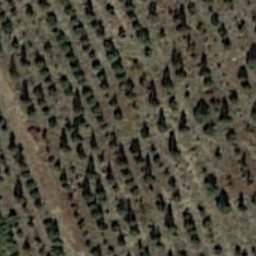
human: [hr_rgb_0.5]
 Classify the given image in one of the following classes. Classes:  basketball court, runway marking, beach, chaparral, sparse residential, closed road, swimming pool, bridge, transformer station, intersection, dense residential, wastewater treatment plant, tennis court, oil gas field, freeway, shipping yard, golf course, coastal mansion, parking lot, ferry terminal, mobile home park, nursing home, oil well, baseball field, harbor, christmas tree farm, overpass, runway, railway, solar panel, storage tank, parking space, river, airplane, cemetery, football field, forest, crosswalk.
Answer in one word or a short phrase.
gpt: christmas tree farm